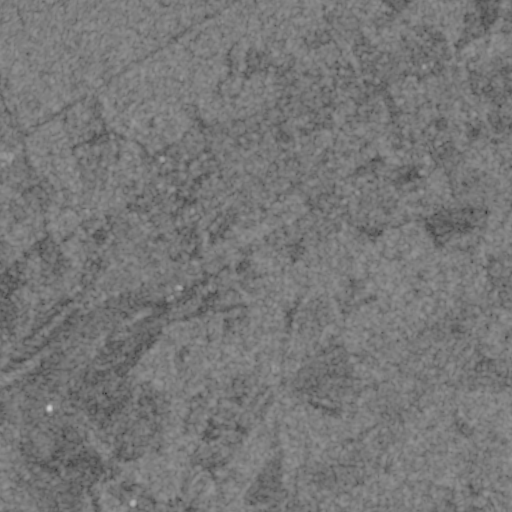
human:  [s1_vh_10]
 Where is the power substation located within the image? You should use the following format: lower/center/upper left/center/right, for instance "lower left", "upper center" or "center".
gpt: The power substation is located in the upper left of the image.
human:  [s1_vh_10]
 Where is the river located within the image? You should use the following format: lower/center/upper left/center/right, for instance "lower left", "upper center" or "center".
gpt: The river is located in the upper of the image.
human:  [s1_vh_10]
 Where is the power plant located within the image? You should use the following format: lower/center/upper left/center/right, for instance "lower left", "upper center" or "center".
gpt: There is no power plant in the image.

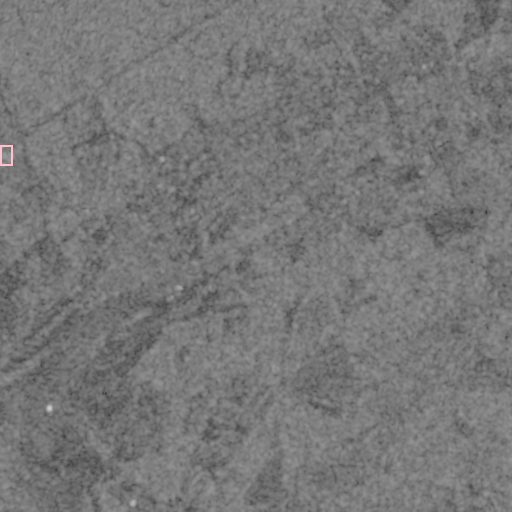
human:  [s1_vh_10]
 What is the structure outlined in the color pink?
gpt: The structure outlined in pink is a power substation.
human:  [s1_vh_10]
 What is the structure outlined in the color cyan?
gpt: There is no cyan outline.